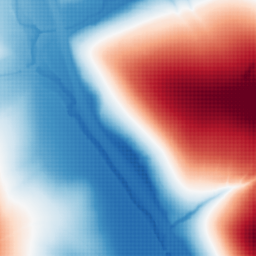
Category: trend_removal
Decomposition family: polynomial
Decomposition parameters: degree: 2
Upsampling method: sinc_blackman
Upsampling parameters: scale: 2
kernel_size: 4
Upsampling scale: 2